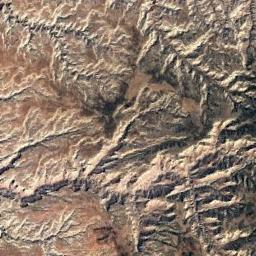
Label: mountain